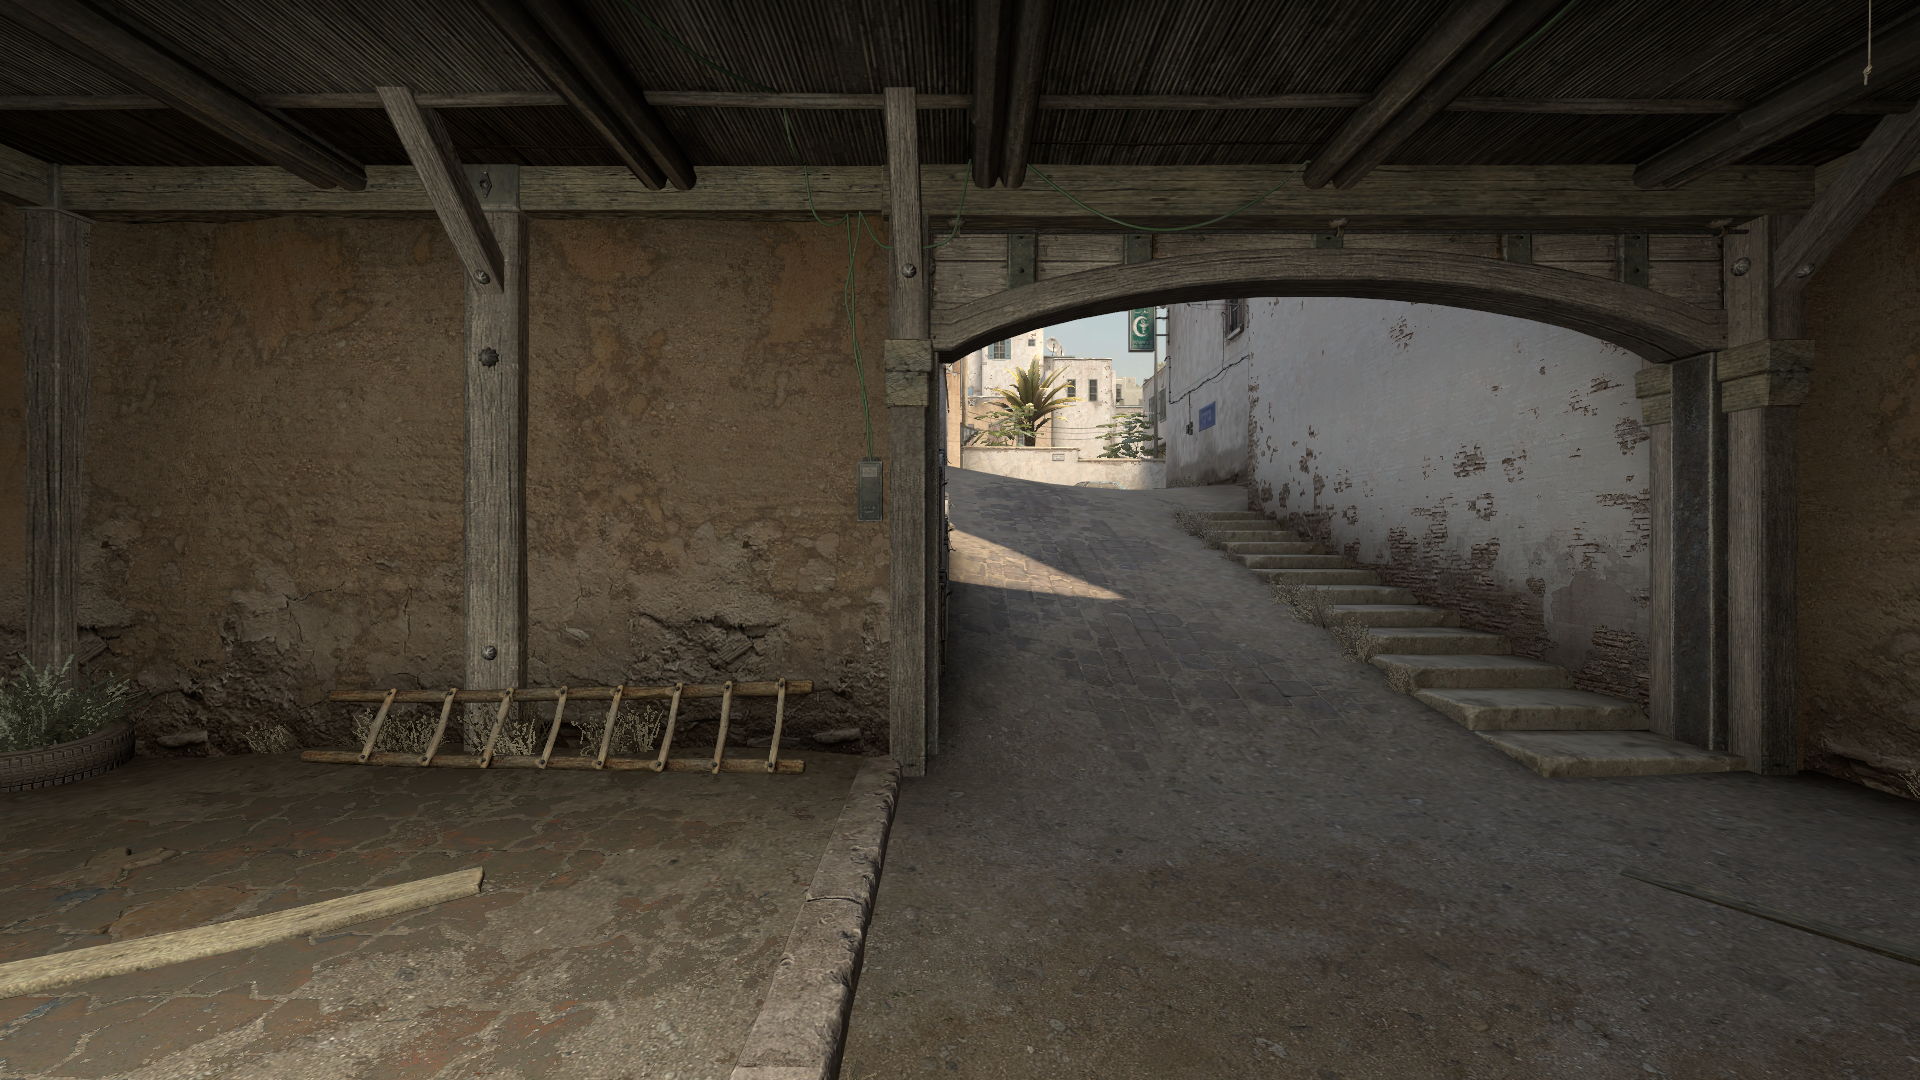
Map: de_dust2